Question: Yesterday I installed IntelliJ IDEA IDE and so far I like it (I used to use NetBeans which I like and Eclipse which I avoid).
When it comes to code editor I would like to change javadoc popup behavior in 2 ways:
1. I set javadoc popup to show after one second (Settings -> Editor -> Code completion -> Autopopup documentation in). However it only works when I press Ctrl + Space for code completion. When code completion pops up automatically javadoc window does not show. And I want it to. Simply, it is the same issue as the one addressed here: http://youtrack.jetbrains.com/issue/IDEABKL-6124
2. The javadoc popup window hides current line (it pops just over code completion window). It would be better if it popped over actual line (with caret) without hiding it.
Is there any plugin that allows such a customisation? Or any setting that I missed?
---
Here is the picture explaining situation 2:
As you can see because of javadoc popup I cannot see what I am currently writing - part of the word "System."
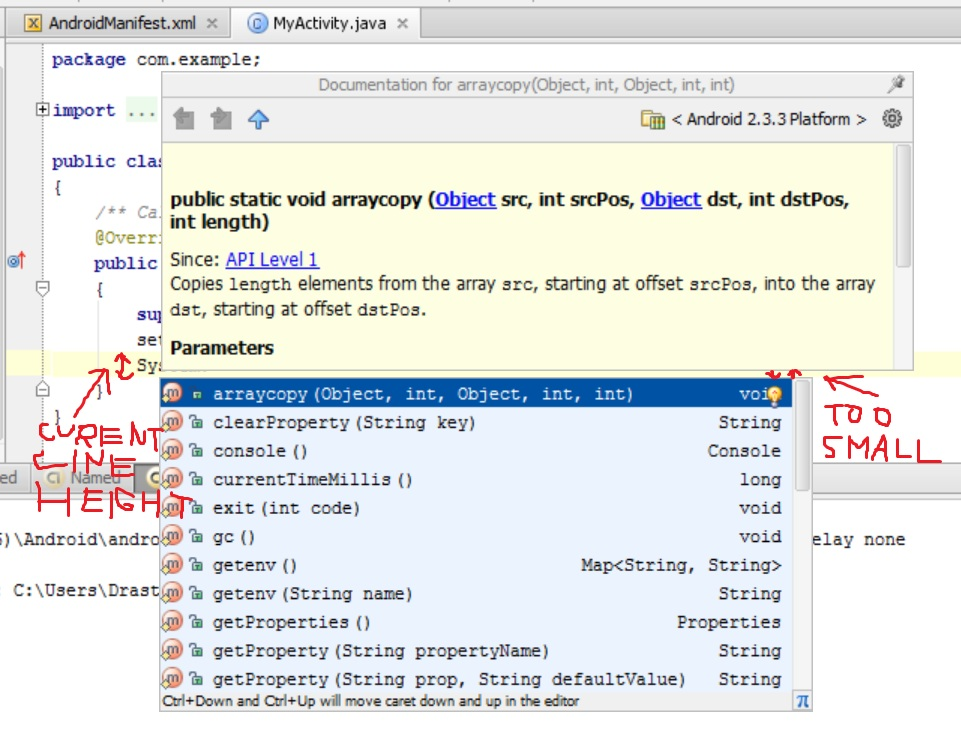
Answer: The problem with JavaDoc hiding the code is caused by the low horizontal resolution when the popup cannot fit on the right. Normally displays have enough horizontal pixels to fit it. In any case it's still a bug that can be fixed by displaying the popup above the current line of code.
I've <URL>, feel free to vote.